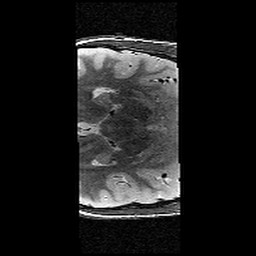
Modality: T2w
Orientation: axial
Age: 12
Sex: male
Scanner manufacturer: siemens
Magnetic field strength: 3 T
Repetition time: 7.7 s
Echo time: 0.067 s